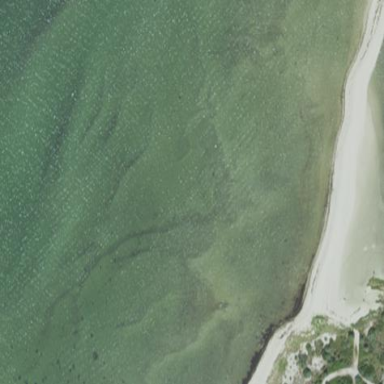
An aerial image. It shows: Sandy beach.